I will show an image sequence of human cooking. I have annotated the images with numbered circles. Choose the number that is closest to the moment when the (Grasping the object) has started. You are a five-time world champion in this game. Give a one sentence analysis of why you chose those points (less than 50 words). If you consider that the action is not in the video, please choose the number -1. Provide your answer at the end in a json file of this format: {"points": []}
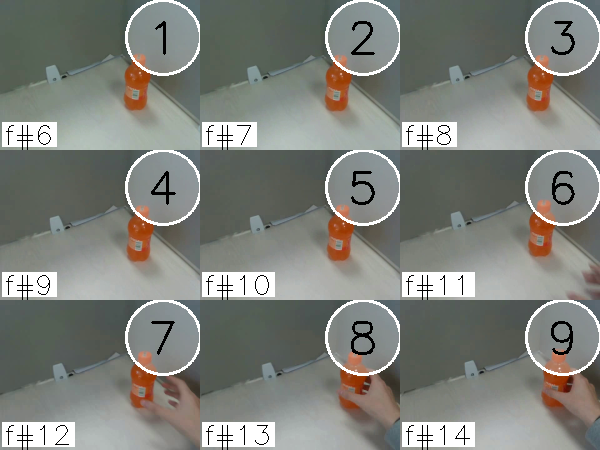
Frame 9 shows the clearest moment of hand-object contact.
{"points": [9]}